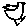
Label: bird